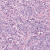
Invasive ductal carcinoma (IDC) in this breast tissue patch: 1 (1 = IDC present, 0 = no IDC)